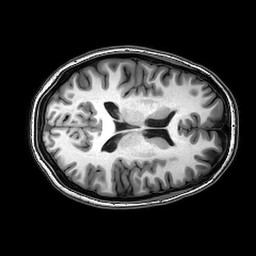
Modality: T1w
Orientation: axial
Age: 22
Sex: female
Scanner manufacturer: philips
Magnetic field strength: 3 T
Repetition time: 0.008176 s
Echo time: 0.00374 s